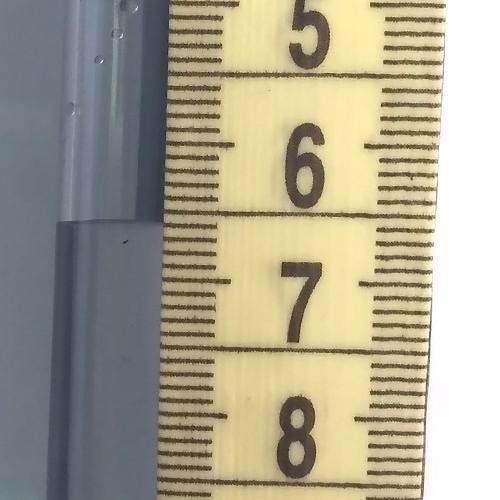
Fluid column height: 6.6 cm